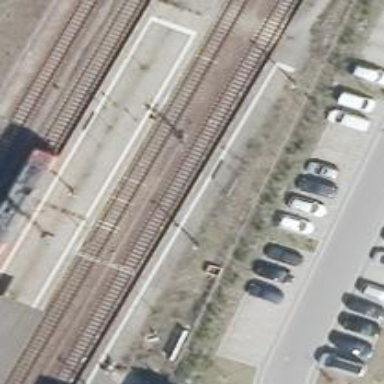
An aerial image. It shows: Railway signal.